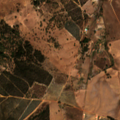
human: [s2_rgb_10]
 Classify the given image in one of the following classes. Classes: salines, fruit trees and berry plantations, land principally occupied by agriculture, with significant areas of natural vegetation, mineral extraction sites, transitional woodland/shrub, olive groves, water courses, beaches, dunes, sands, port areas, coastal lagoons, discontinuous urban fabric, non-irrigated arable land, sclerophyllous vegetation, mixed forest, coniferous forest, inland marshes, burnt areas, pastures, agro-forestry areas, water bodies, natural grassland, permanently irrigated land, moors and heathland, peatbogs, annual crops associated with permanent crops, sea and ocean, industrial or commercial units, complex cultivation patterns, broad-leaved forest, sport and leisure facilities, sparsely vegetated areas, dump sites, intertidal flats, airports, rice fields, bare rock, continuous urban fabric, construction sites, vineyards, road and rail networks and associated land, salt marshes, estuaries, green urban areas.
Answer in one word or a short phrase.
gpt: non-irrigated arable land, complex cultivation patterns, broad-leaved forest, transitional woodland/shrub